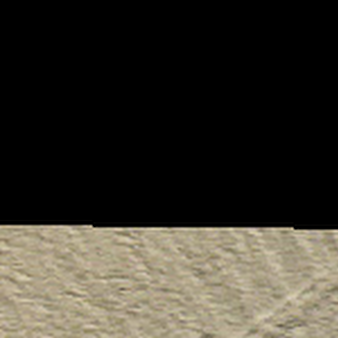
Label: other